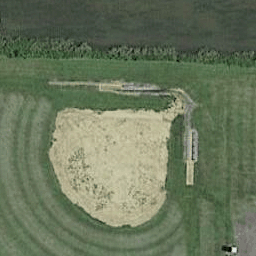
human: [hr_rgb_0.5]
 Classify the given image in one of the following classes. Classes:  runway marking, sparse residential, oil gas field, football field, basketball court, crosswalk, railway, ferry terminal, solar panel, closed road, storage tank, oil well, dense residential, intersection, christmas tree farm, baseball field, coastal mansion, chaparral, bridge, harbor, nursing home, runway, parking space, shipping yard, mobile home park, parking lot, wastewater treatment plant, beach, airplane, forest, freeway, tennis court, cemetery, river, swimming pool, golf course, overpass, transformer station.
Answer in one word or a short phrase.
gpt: baseball field